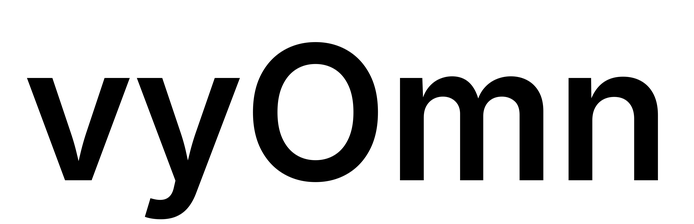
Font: Inter_SemiBold